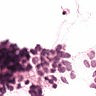
Metastatic tissue present: no